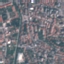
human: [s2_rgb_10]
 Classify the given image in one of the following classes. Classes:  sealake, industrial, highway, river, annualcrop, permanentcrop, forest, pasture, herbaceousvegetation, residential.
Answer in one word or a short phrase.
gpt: Residential